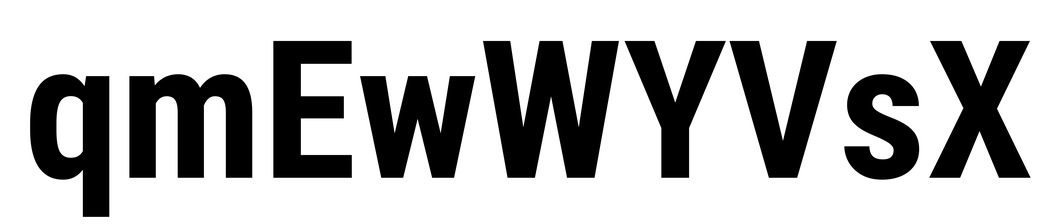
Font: Roboto_Condensed_Bold